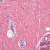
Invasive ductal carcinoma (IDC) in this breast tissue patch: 0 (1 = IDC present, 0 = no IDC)